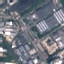
Land use / land cover class: Industrial